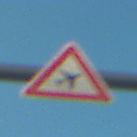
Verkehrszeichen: FlugbetriebLinks
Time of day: SunriseSunset
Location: Outdoor (RoadRail)
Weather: PartlyCloudy
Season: NotSpecified
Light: Natural